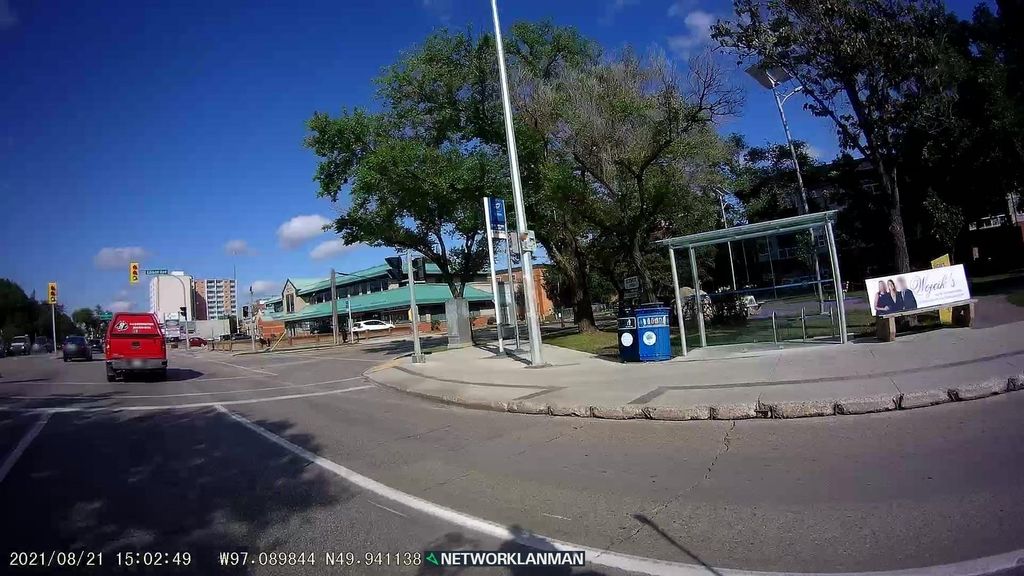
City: winnipeg